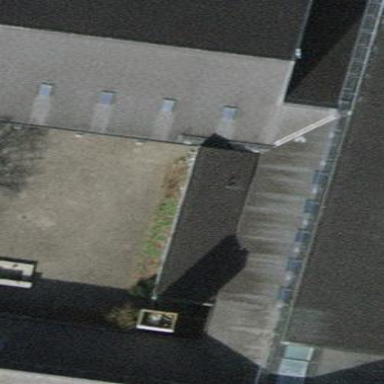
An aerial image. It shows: School building.